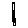
Label: line